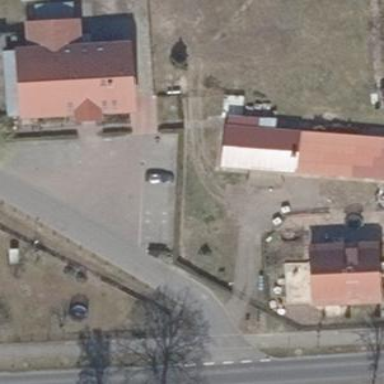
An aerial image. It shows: Parking area with surface.